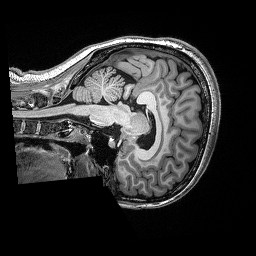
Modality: T1w
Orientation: sagittal
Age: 29
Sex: female
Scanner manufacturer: siemens
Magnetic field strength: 3 T
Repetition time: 2.53 s
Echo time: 0.0033 s